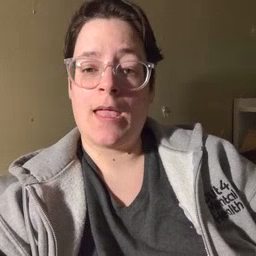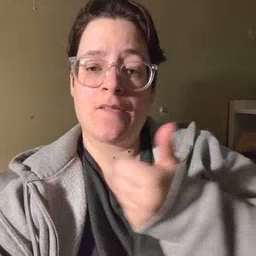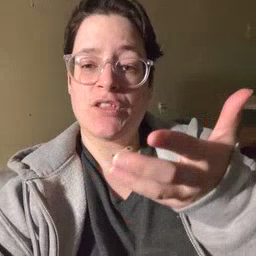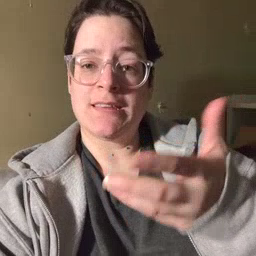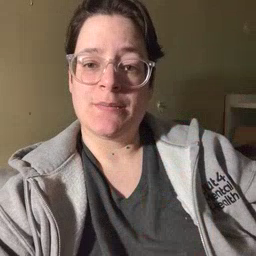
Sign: every